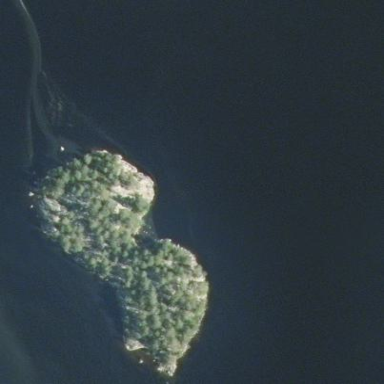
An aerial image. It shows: Islet.